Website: bh-photo
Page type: gifting
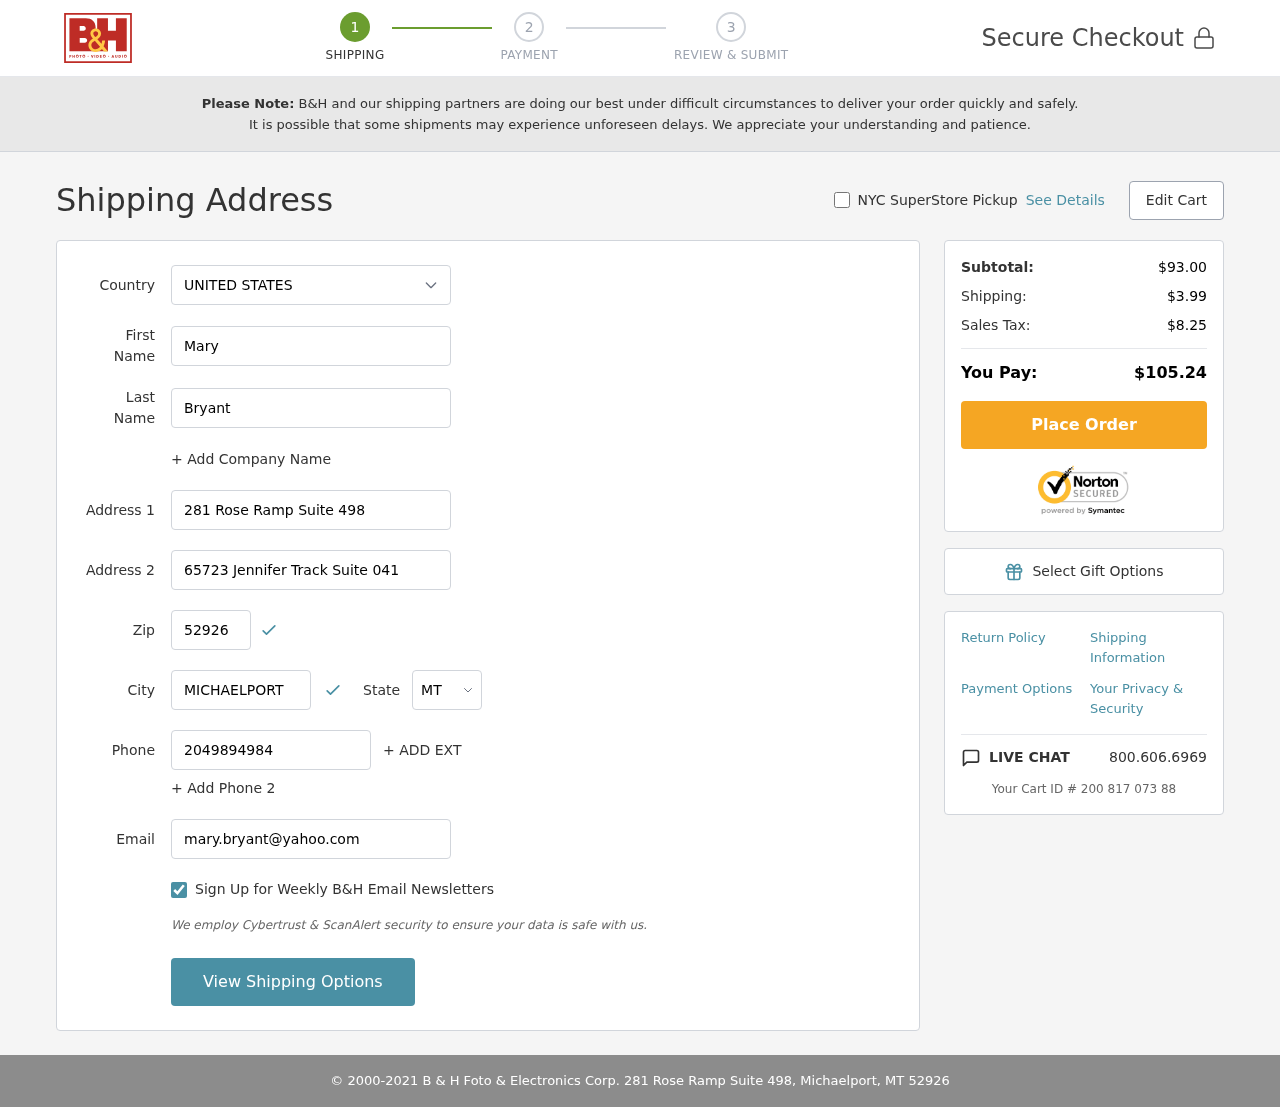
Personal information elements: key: PII_CITY
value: Michaelport
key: PII_COUNTRY
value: United States
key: PII_EMAIL
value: mary.bryant@yahoo.com
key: PII_FIRSTNAME
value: Mary
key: PII_LASTNAME
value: Bryant
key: PII_PHONE
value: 2049894984
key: PII_POSTCODE
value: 52926
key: PII_STATE_ABBR
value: MT
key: PII_STREET
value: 281 Rose Ramp Suite 498
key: PII_STREET2
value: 65723 Jennifer Track Suite 041
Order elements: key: ORDER_SUBTOTAL
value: $93.00
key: ORDER_SHIPPING_COST
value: $3.99
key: ORDER_TAX
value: $8.25
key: ORDER_TOTAL
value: $105.24
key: ORDER_ID
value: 200 817 073 88